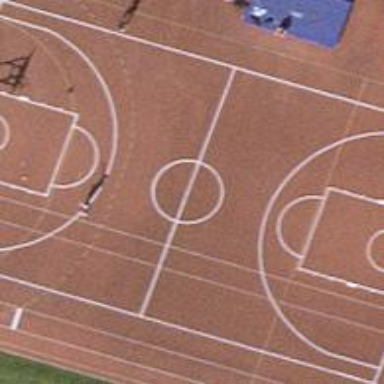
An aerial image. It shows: Tartan basketball court in leisure land pitch.